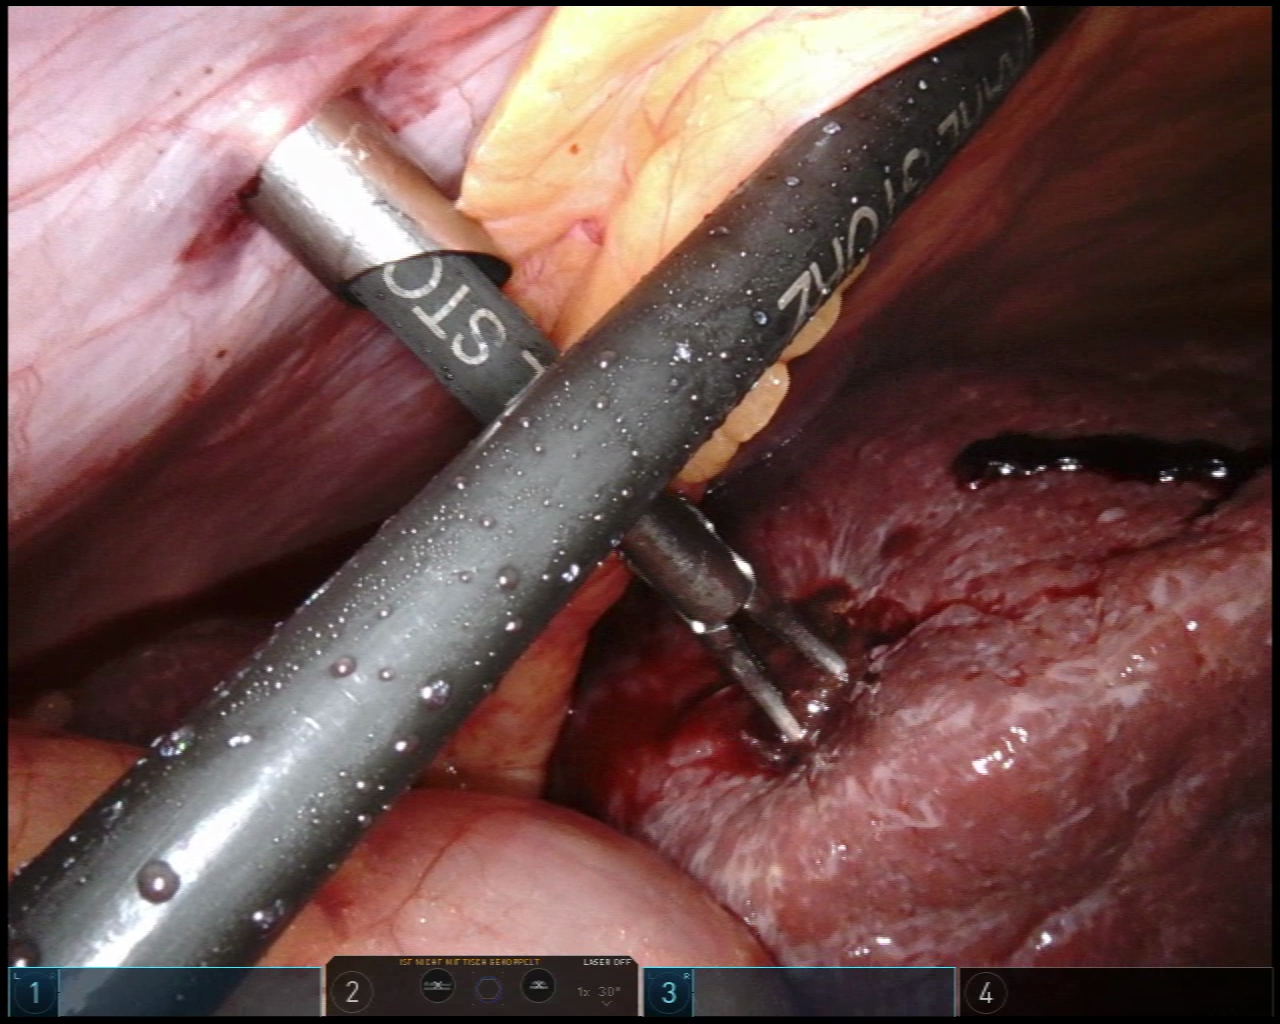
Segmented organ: liver
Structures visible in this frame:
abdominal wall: yes
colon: yes
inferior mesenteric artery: no
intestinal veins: no
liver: yes
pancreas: no
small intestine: no
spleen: no
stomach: no
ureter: no
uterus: no
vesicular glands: no